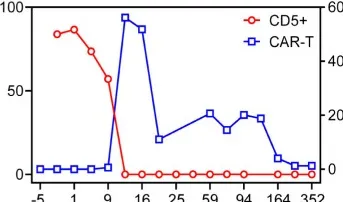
Characteristics of CD5 expression on normal lymphocytes in bone marrow at diagnosis and kinetics of CAR-T cells and inflammatory cytokines post CAR-T cells infusion. (D) Kinetic of CAR-T cells and CD5 positive cells in vivo by using flowcytometry.
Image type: pathology (masson_trichrome)